Field crop: maize
Growth stage: 2
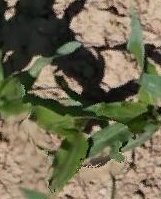
Species: maize